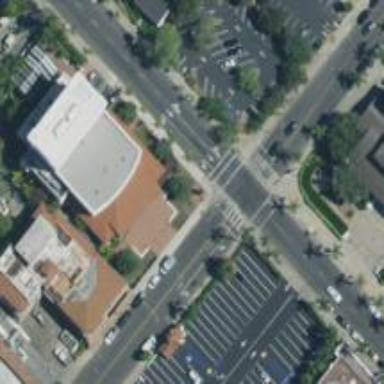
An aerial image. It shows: Theater building.